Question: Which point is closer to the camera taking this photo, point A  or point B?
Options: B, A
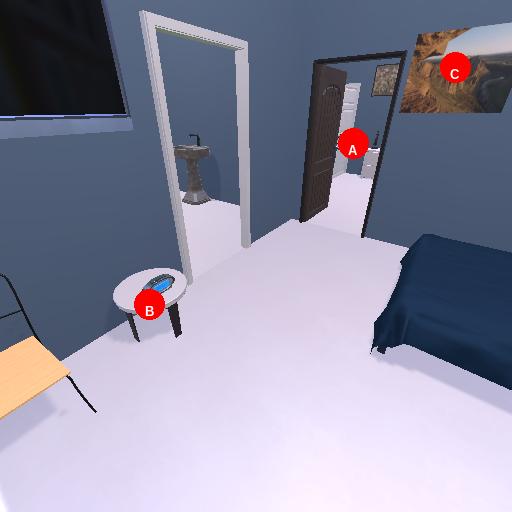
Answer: B